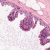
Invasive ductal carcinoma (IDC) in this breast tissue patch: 0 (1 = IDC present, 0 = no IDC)